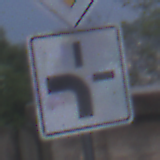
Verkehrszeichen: VerlaufVorfahrtsstrasse1
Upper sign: Vorfahrtsstrasse
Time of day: SunriseSunset
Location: Outdoor (Urban)
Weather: PartlyCloudy
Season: NotSpecified
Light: Natural